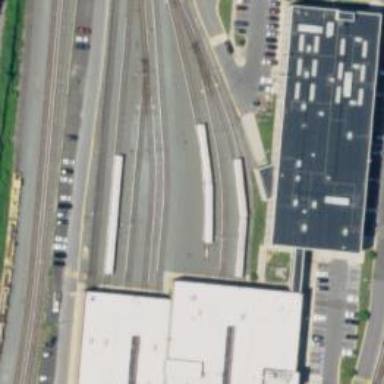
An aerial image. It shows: Electrified rail passing through service yard.